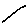
Label: line